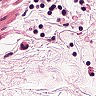
Metastatic tissue present: no